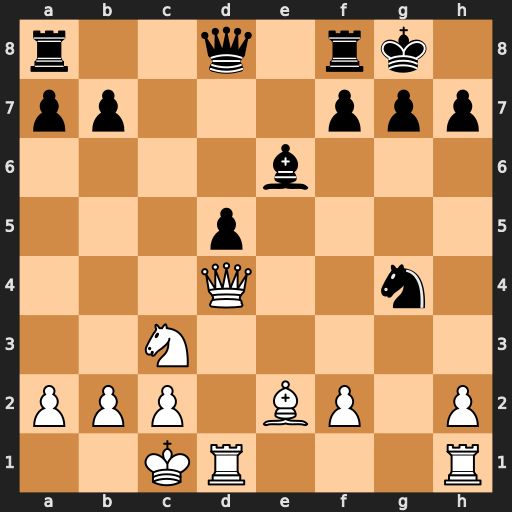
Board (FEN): r2q1rk1/pp3ppp/4b3/3p4/3Q2n1/2N5/PPP1BP1P/2KR3R
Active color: w
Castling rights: -
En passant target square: -
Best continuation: Bxg4 Qg5+ f4